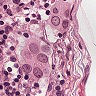
Metastatic tissue present: yes